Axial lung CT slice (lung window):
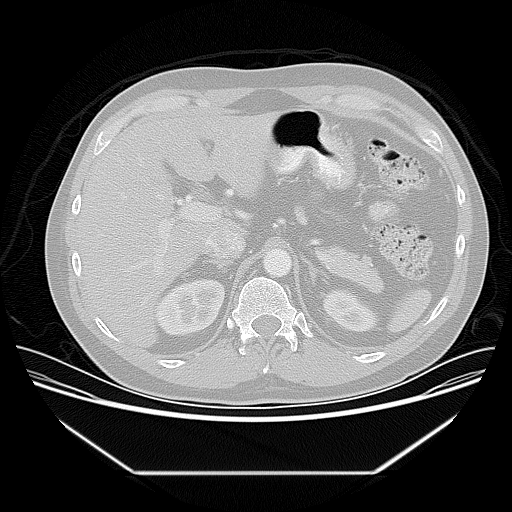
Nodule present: no